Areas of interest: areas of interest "Feng Guozhang's Former Residence"
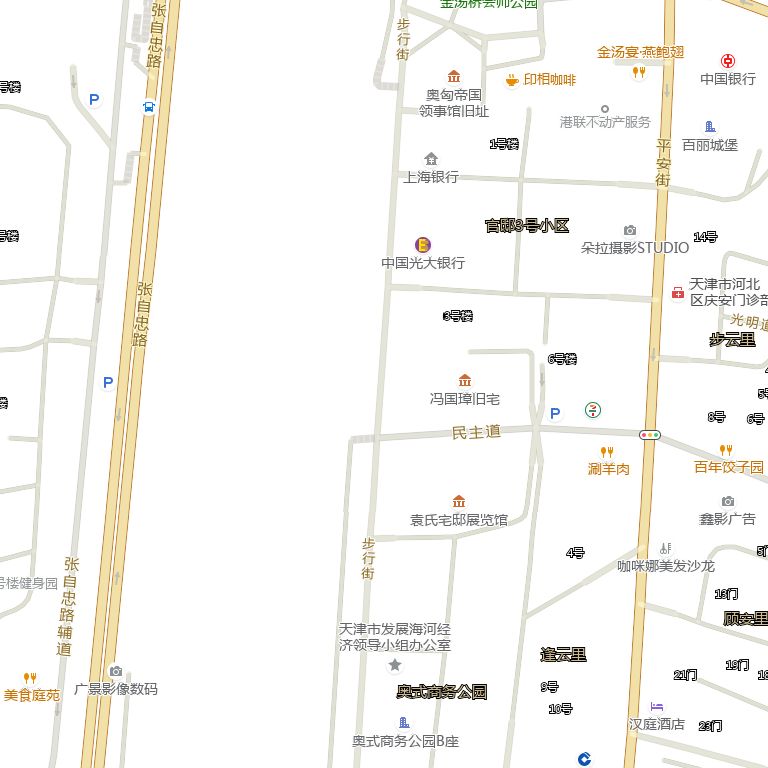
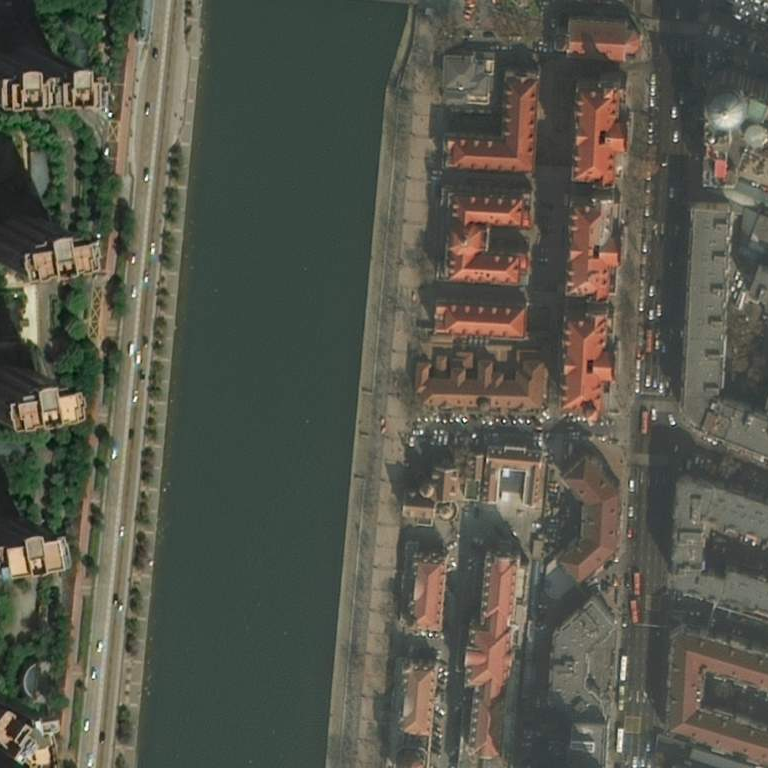